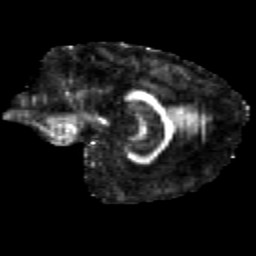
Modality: FA
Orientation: sagittal
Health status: healthy
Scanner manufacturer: siemens
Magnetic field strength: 3 T
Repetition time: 12 s
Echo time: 0.092 s